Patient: sex M, age 64
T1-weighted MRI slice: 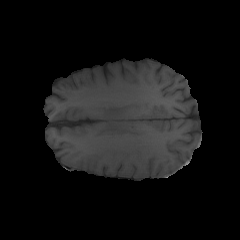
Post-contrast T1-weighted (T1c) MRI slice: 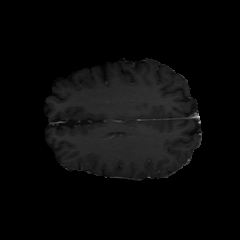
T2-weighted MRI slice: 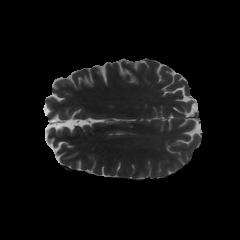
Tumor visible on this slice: no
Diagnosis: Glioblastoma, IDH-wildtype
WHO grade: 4